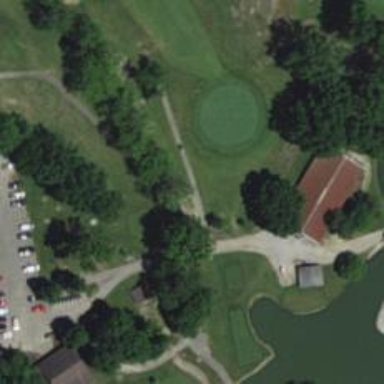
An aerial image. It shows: Path for golf carts.